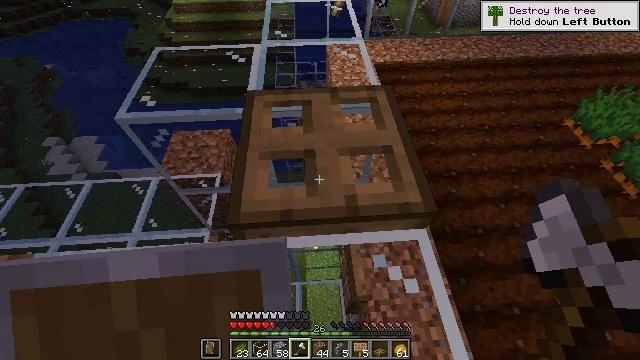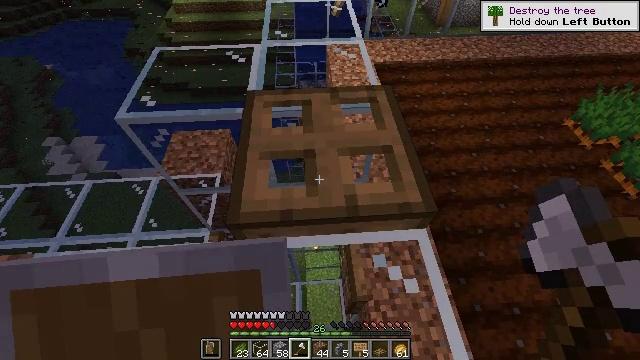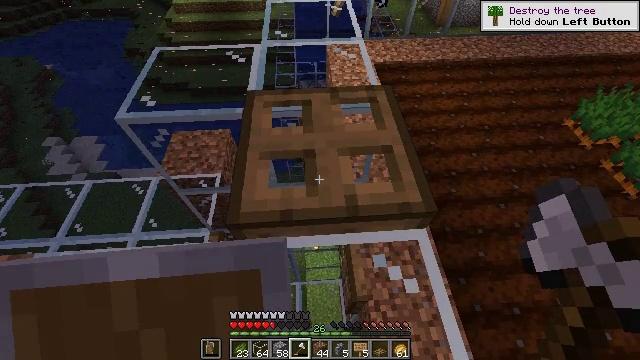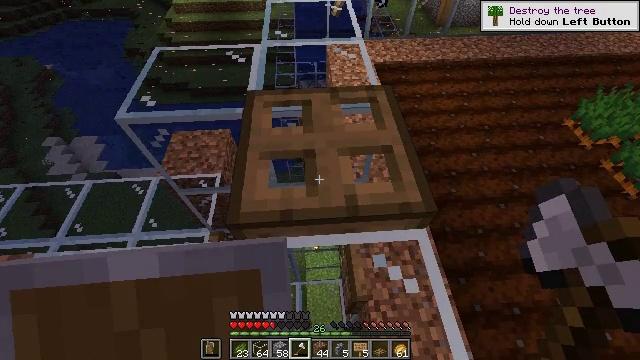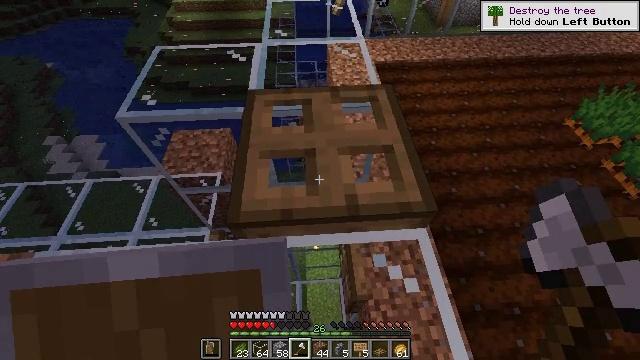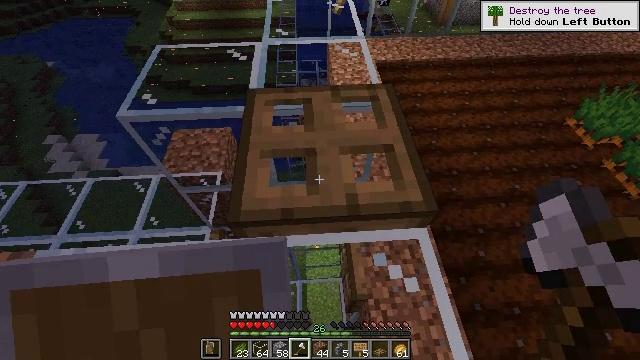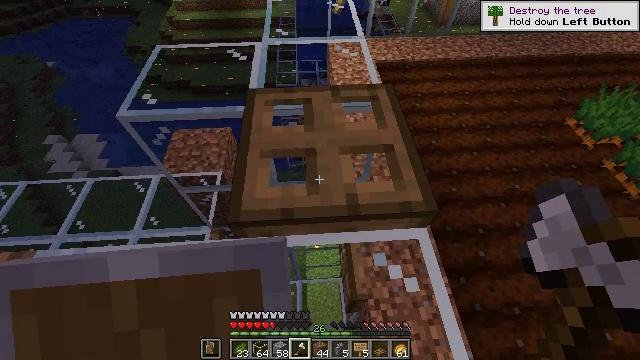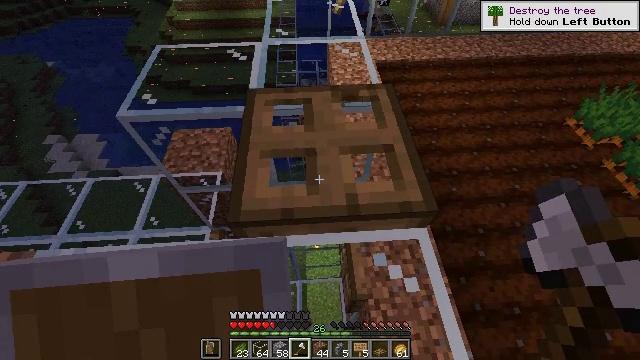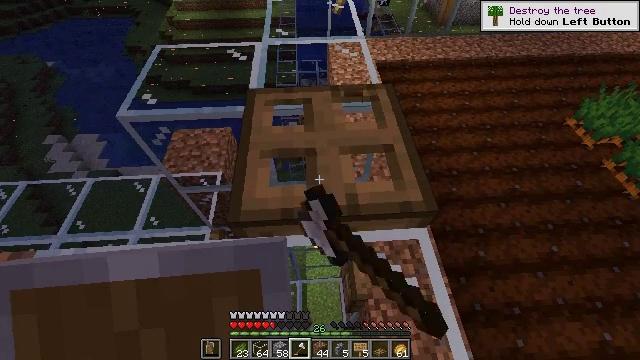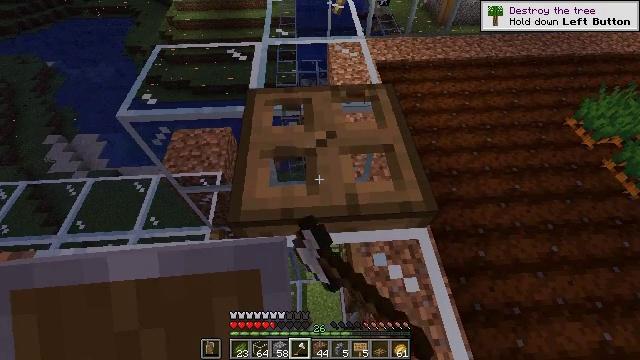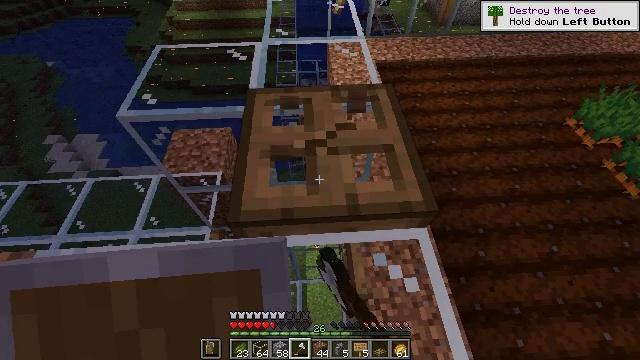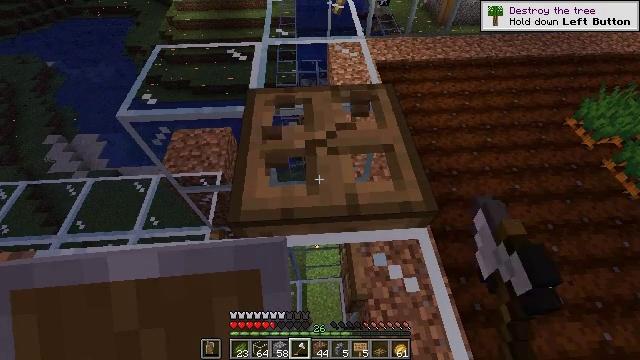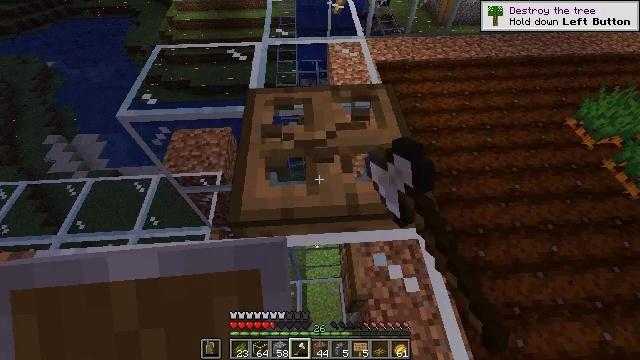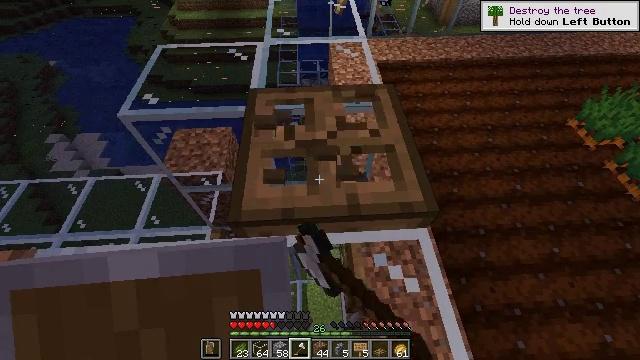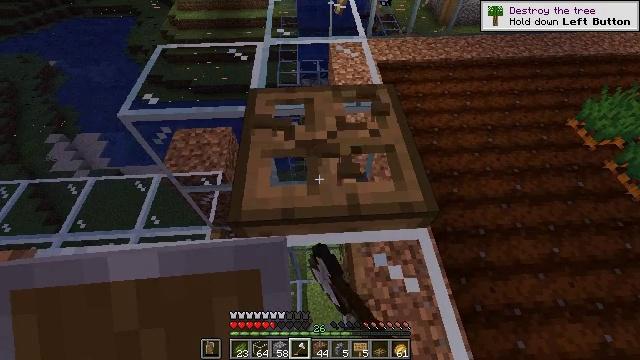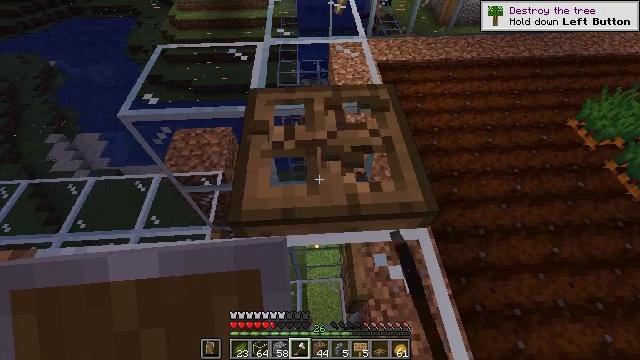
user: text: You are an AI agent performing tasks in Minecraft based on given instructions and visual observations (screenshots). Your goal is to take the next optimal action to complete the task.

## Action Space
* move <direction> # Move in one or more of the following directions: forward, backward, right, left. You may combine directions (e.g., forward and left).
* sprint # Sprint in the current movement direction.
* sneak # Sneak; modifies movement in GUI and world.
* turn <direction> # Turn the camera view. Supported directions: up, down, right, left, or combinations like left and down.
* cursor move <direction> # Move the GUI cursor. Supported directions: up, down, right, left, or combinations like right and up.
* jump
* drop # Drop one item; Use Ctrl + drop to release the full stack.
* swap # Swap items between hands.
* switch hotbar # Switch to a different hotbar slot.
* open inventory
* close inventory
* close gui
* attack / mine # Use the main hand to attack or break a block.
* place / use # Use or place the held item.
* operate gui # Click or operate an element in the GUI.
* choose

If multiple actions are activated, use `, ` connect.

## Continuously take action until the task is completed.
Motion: motion action
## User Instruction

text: Remove the oak trapdoor from its place.
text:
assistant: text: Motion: sneak
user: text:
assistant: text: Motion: sneak
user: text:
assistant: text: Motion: sneak
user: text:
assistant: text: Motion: sneak
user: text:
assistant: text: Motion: sneak
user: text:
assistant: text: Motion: sneak
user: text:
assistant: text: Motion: sneak, attack / mine
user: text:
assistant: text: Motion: sneak, attack / mine
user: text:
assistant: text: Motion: sneak, attack / mine
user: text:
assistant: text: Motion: sneak, attack / mine
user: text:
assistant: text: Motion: sneak, attack / mine
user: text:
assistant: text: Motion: sneak, attack / mine
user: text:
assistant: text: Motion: sneak, attack / mine
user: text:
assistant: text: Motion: sneak, attack / mine
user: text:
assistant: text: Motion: sneak, attack / mine
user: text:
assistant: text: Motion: sneak, attack / mine
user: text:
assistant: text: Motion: sneak, attack / mine
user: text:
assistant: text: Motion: sneak, attack / mine
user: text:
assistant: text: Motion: sneak, attack / mine
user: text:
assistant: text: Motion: sneak, attack / mine
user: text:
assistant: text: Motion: sneak, attack / mine
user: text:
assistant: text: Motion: move forward, sneak, attack / mine
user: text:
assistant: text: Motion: move forward, sneak, attack / mine
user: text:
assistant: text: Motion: move forward, sneak, attack / mine
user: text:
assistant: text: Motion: move forward, sneak, attack / mine
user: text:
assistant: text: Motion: move forward, sneak
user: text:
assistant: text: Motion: sneak